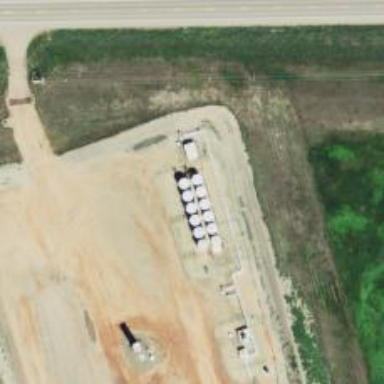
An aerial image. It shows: Storage tank with man-made structure.